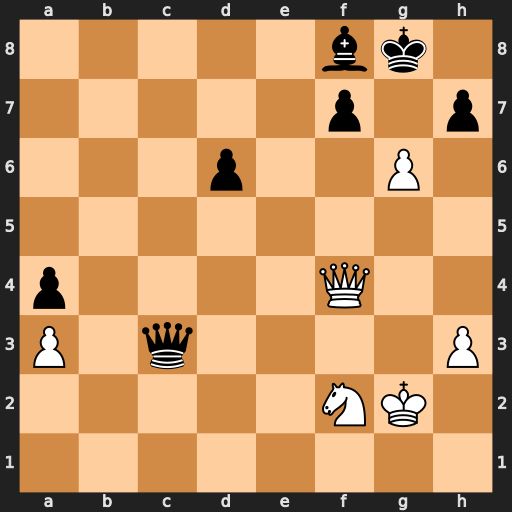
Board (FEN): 5bk1/5p1p/3p2P1/8/p4Q2/P1q4P/5NK1/8
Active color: w
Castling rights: -
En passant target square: -
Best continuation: Qxf7+ Kh8 Qxf8#